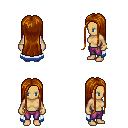
a pixel art fantasy rpg character, female body template, human, tanned skin, white trimmed cape, magenta pants, brunette extra-long hairstyle, bracelets, four views (front, back, left, right), 2x2 character sprite sheet, small pixel art, hard edges, no anti-aliasing